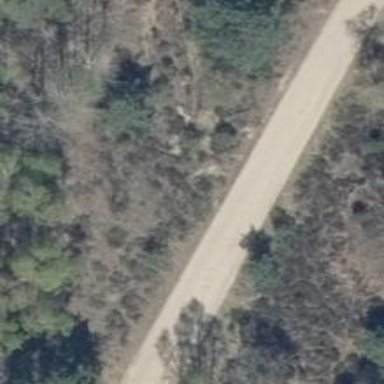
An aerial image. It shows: Gravel track with grade 2 tracktype.